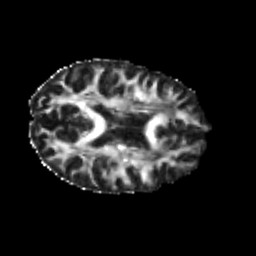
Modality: FA
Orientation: axial
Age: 22
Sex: female
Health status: healthy
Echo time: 0.074 s